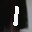
Label: 1